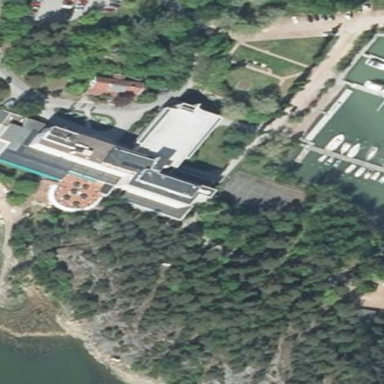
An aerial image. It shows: Hotel building.